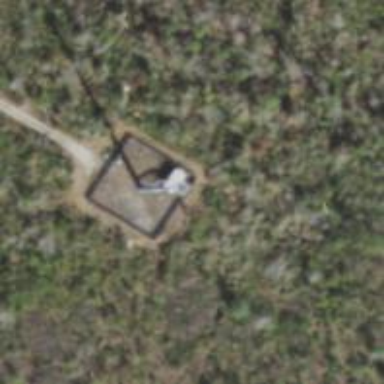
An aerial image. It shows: Communication mast tower.